Question: I have validated all of the JSON objects & they have been successfully added to the VoteCtrl's $scope (see right). From what I can tell my expressions should select the desired data out of my JSON model. So my question is, why isn't this working & what am I missing here?

'''
<!-- National -->
<li ng-repeat="nationalHeader in votingTopics" class="nav-header">
{{nationalHeader[0].name}}
</li>
<li ng-repeat="nationalTopic in votingTopics" class="active">
<a href="{{nationalTopic.National.topicLink}}">
{{nationalTopic.National.topicTitle}}
</a>
</li>
<!-- State -->
<li ng-repeat="stateHeader in votingTopics" class="nav-header">
{{stateHeader[0]}}
</li>
<li ng-repeat="stateTopic in votingTopics">
<a href="{{stateTopic.State.California.topicLink}}">
{{stateTopic.State.California.topicTitle}}
</a>
</li>
<!-- City -->
<li ng-repeat="cityHeader in votingTopics" class="nav-header">
{{cityHeader[0]}}
</li>
<li ng-repeat="cityTopic in votingTopics">
<a href="{{cityTopic.State.California.Sacramento.City.topicLink}}">
{{cityTopic.State.California.Sacramento.City.topicTitle}}
</a>
</li>
<!-- County -->
<li ng-repeat="countyHeader in votingTopics" class="nav-header">
{{countyHeader[0]}}
</li>
<li ng-repeat="countyTopic in votingTopics">
<a href="{{countyTopic.County.topicLink}}">
{{countyTopic.County.topicTitle}}
</a>
</li>'
'''
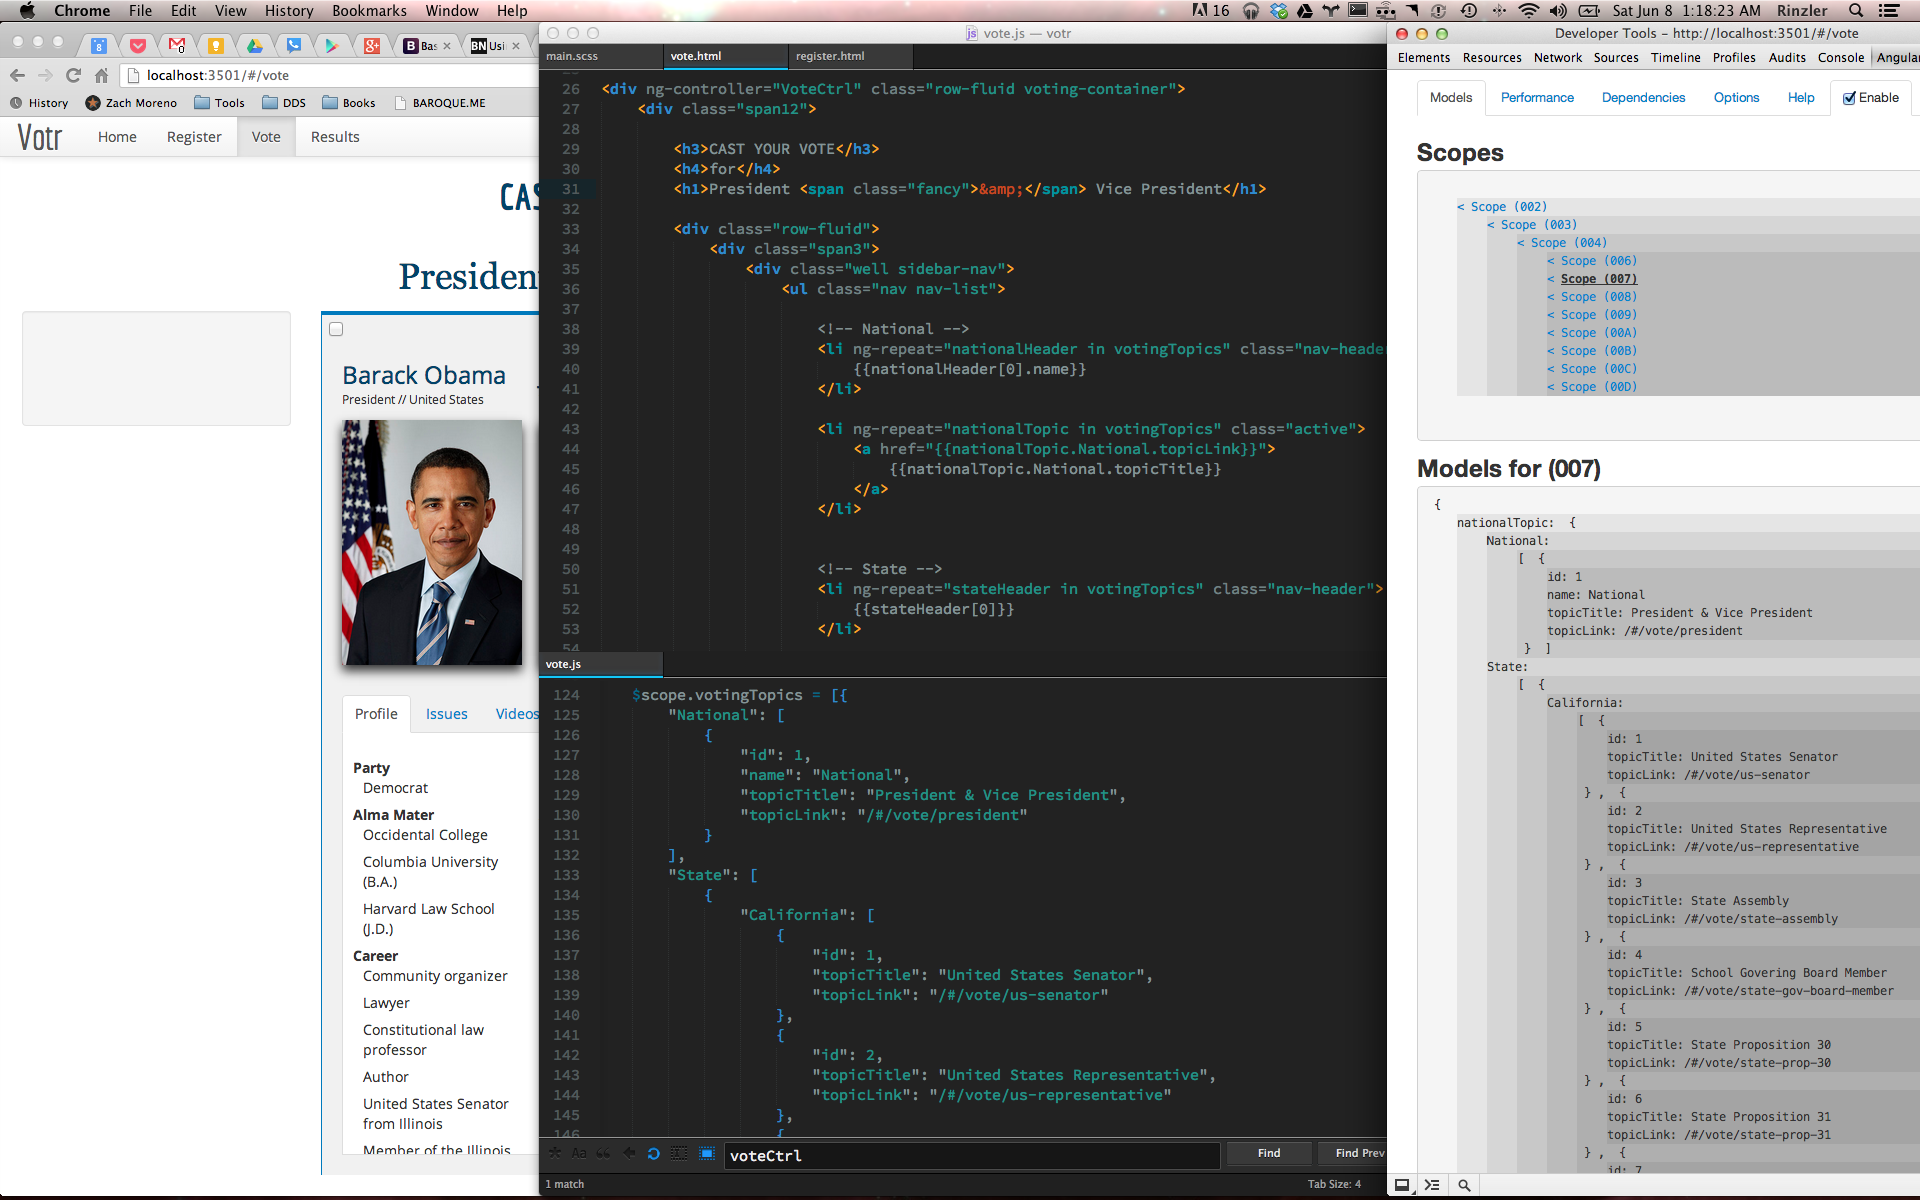
Answer: You are not calling getting the property of your object correctly. Try the following in your 'National' section:
'''
<!-- National -->
<li ng-repeat="nationalHeader in votingTopics" class="nav-header">
{{ nationalHeader.National[0].name }}
</li>
<li ng-repeat="nationalTopic in votingTopics">
<a href="{{nationalTopic.National.topicLink}}">
{{nationalTopic.National[0].topicTitle}}
</a>
</li>
'''